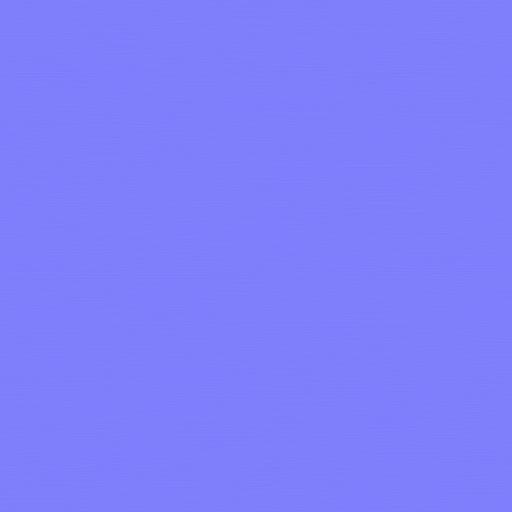
brushed bumpy metal scratches silver steel